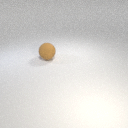
large brown rubber sphere